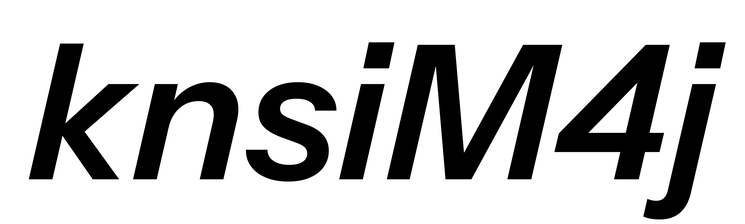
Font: InstrumentSans-Italic_SemiBold_Italic